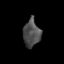
Tissue: prostate
Cell type: Fibroblasts
Senescence score: 0.8214
Nuclear area (px): 453
Mean DAPI intensity: 77.457